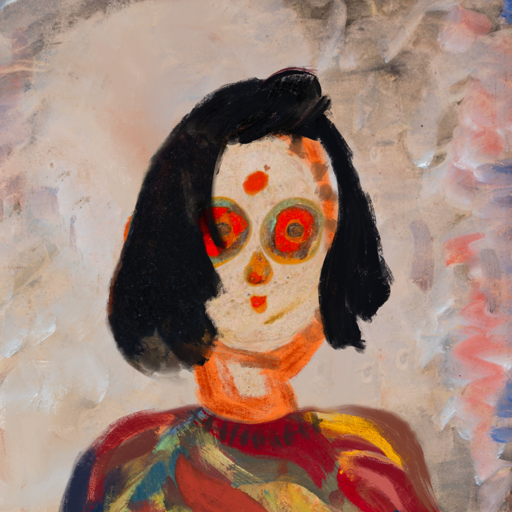
Background: Roy_Bahadur, Head And Neck Front: Rupkatha, Face Front: Sisters, Bust: Mother_And_Son_Son, Hair Front: Mosgoul, Head Accessory: Blank, Second Necklace: Blank, Necklace: In_The_Sun, Baby: Blank